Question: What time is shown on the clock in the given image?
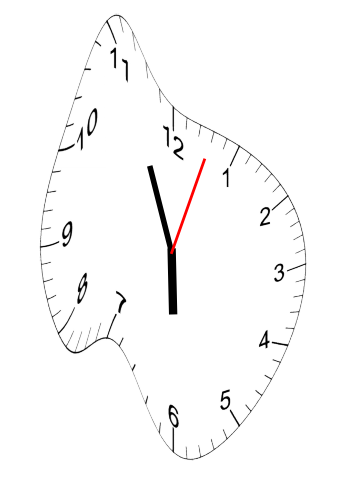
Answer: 05:56:03